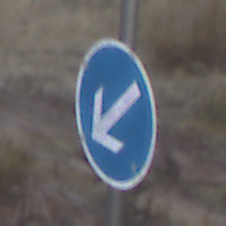
Verkehrszeichen: VorgeschriebeneVorbeifahrtLinks
Umgebung: Outdoor, Suburban
Tageszeit: SunriseSunset
Wetter: Clear
Licht: Natural
Jahreszeit: NotSpecified
Kontrast: LowContrast